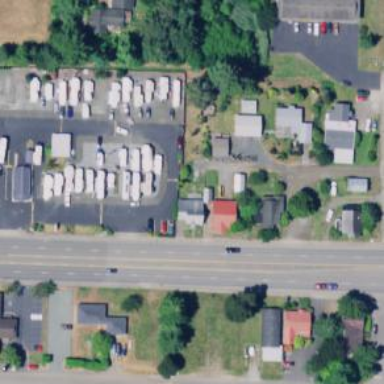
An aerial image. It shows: Caravan site for tourism.